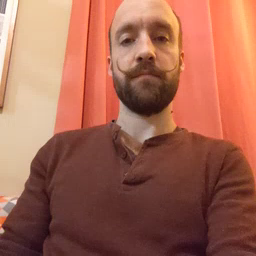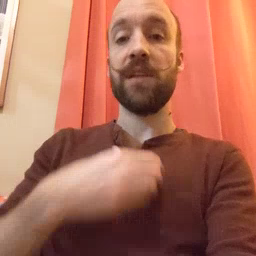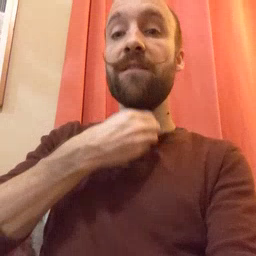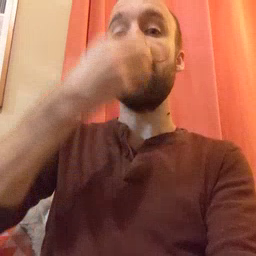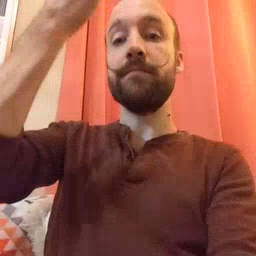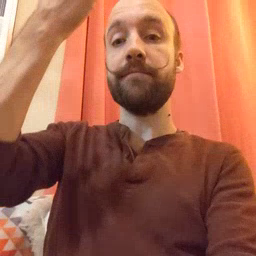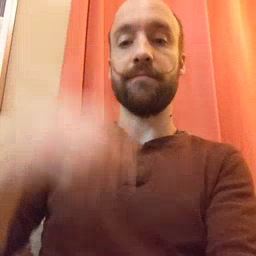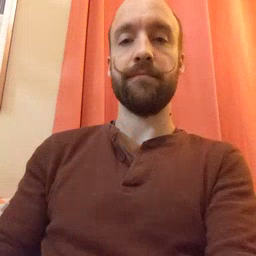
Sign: giraffe